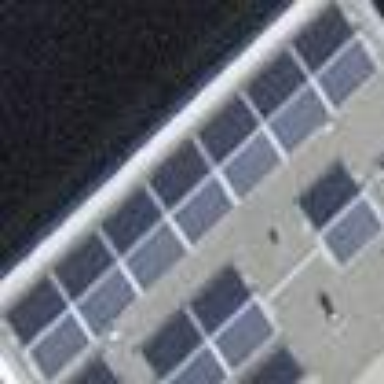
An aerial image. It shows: Solar photovoltaic panel generator.